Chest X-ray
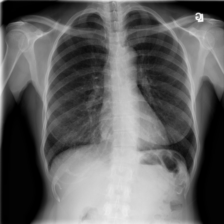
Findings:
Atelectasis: negative
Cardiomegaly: negative
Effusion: negative
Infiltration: negative
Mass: negative
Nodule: negative
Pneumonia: negative
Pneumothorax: negative
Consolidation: negative
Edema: negative
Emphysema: negative
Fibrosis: negative
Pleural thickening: negative
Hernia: negative